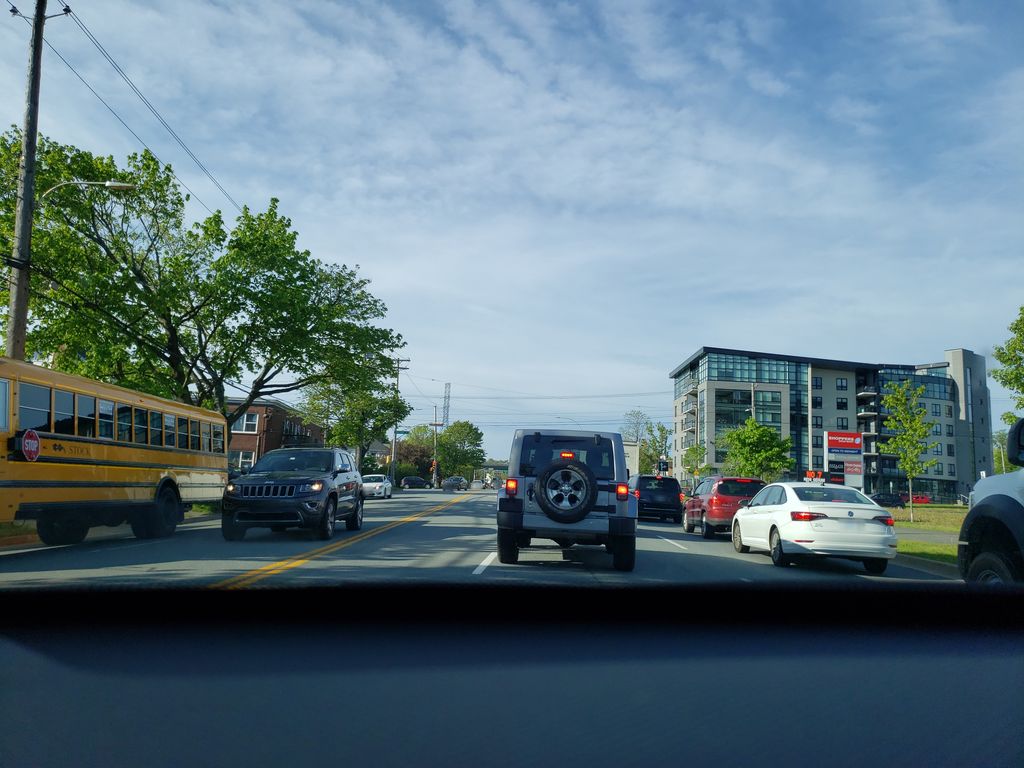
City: halifax